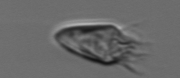
Label: Paratontonia_gracillima